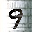
Label: 9